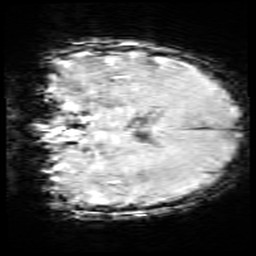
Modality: SWI
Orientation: coronal
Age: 12
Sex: female
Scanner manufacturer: siemens
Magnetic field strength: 3 T
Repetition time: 0.027 s
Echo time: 0.02 s